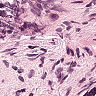
Metastatic tissue present: no